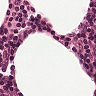
Metastatic tissue present: no